Question: I have dragged the predefined Form component in my page.

I want to configure this form component i.e. by default it's points to itself, and data goes in BulkEditor.
I want my data to be submitted to my own servlet. So how do I make the action="/MyServlet"
I also want to include my .js validation on this page, I tried using this link
<URL>
but I just don't have the option of adding .js in my page properties, why?
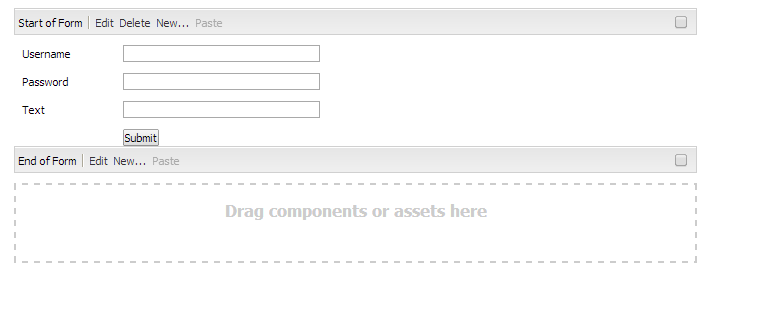
Answer: CQ5 forms are submited into actions. In order to submit your form into a custom action you need to create an action resource type:
-Create a sling:Folder with a prop sling:resourceType= foundation/components/form/action
Then you create a script or servlet for that resourceType that respond to POST methods and the post selector. This can be a jsp post.Post.jsp or a serlvlet (method=POST, selectors=post, extension=html).
To create a custom validation, you create a clientvalidation.jsp file under that same resourceType.
After that, you can edit your form and select your action.
<URL> is pretty straighforward